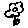
Label: flower